Field crop: maize
Growth stage: 2
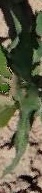
Species: maize